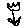
Label: flower